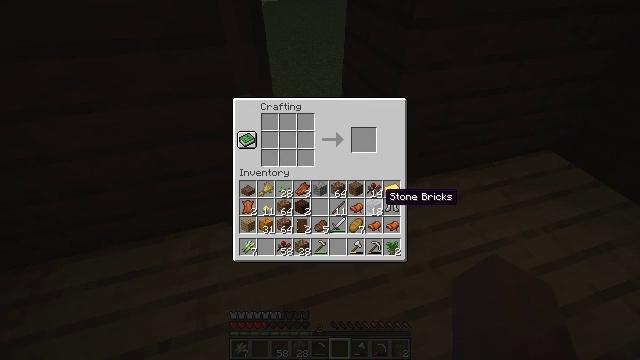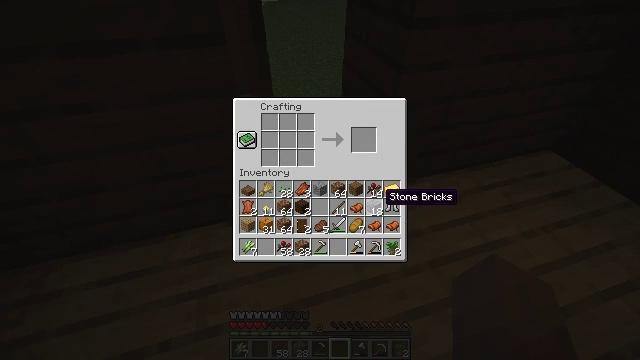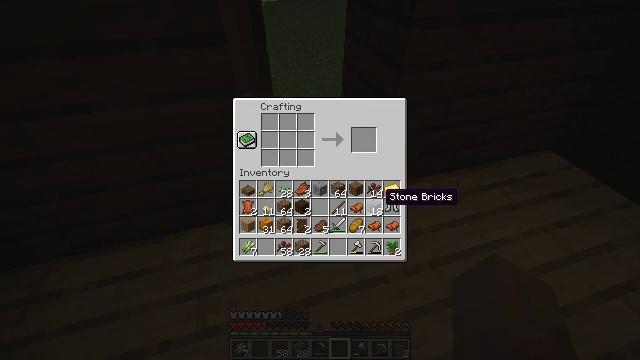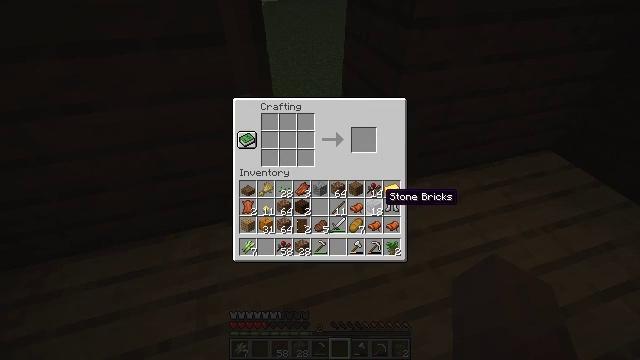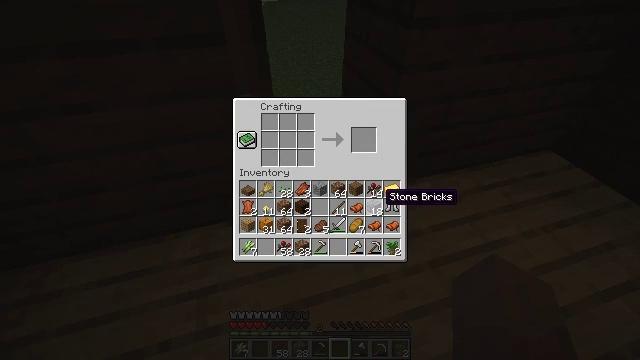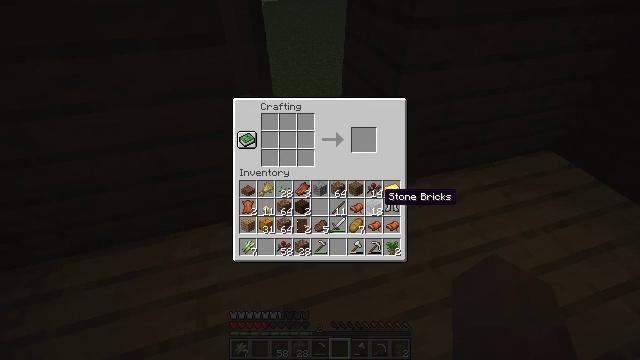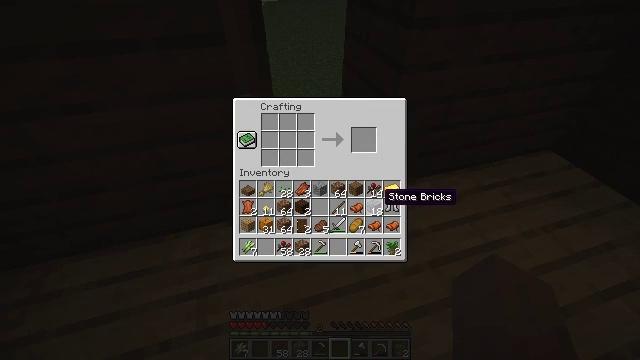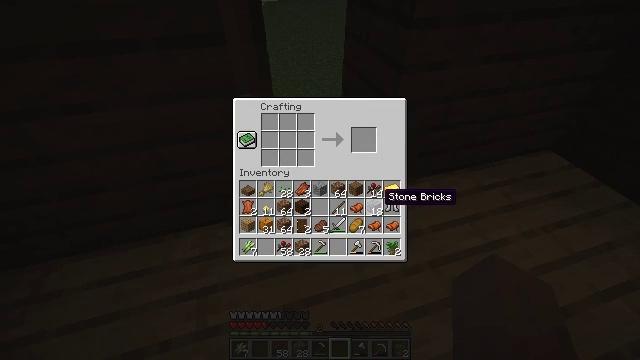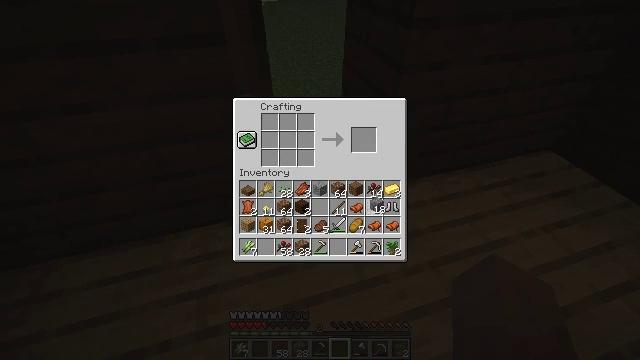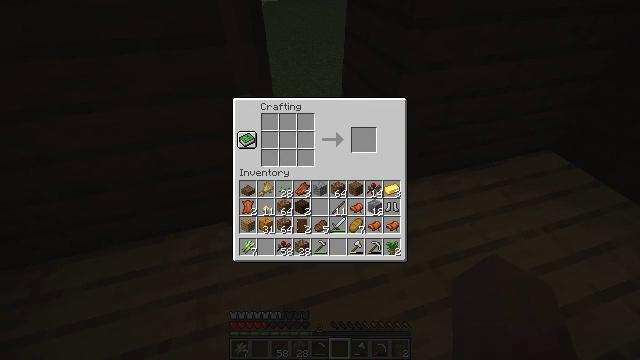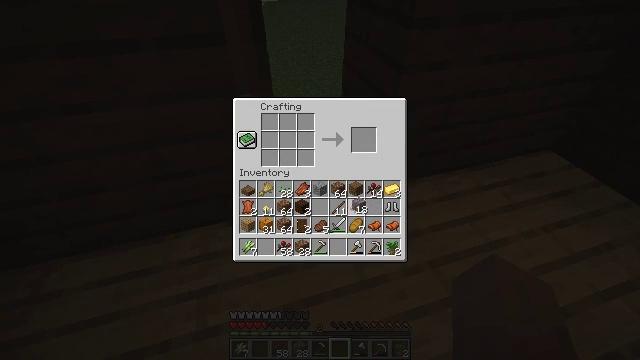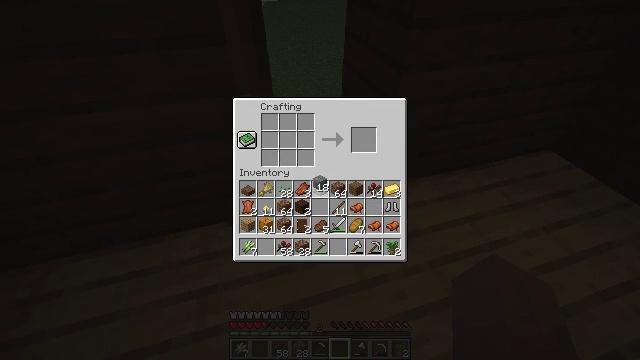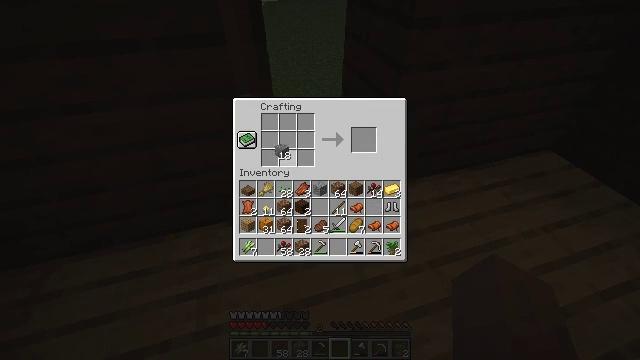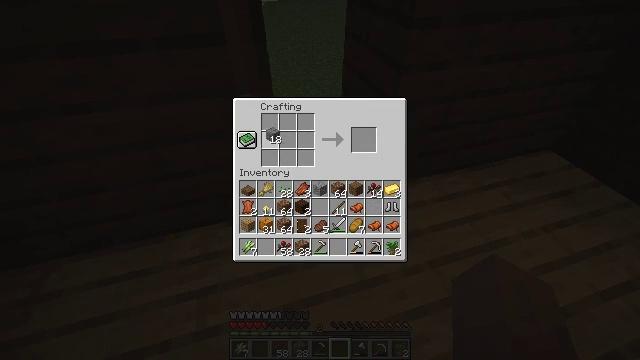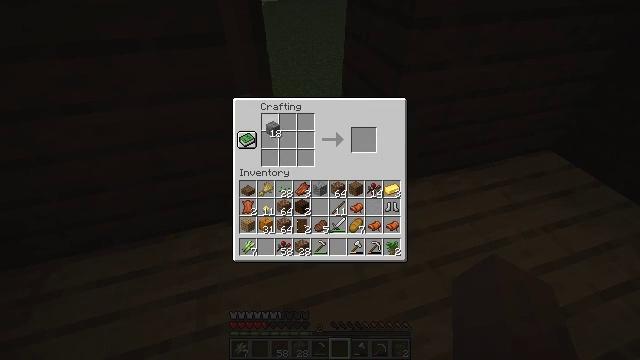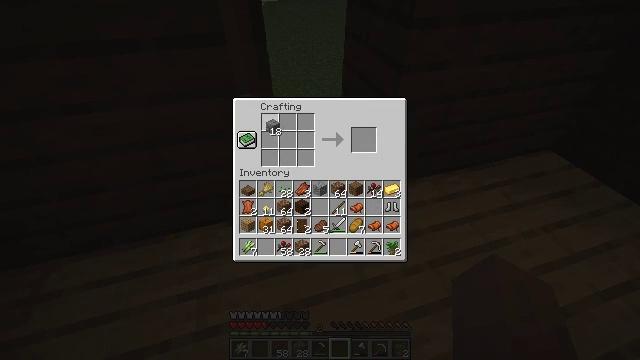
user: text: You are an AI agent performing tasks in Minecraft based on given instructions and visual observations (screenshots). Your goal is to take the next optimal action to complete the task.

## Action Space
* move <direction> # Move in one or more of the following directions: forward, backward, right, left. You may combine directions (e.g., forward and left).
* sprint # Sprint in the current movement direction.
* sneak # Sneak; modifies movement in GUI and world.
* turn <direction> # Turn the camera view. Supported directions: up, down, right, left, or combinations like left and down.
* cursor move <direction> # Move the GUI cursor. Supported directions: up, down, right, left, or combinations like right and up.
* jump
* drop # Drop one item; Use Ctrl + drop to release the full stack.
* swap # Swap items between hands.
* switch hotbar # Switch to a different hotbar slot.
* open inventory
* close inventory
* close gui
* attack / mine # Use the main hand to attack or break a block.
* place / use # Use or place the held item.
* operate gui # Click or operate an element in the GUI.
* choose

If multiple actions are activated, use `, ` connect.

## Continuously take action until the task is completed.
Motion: motion action
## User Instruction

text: Use the crafting table to craft stone brick stairs.
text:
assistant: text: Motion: no_op
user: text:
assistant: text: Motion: no_op
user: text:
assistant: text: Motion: no_op
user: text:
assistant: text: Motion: no_op
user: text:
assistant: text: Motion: no_op
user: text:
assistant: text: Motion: no_op
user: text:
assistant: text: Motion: no_op
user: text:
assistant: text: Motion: operate gui
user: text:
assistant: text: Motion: operate gui
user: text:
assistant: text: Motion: cursor move left
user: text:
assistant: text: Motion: cursor move left and up
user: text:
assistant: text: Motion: cursor move left and up
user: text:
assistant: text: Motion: cursor move left and up
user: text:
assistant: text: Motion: no_op
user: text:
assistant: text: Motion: no_op
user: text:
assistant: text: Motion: no_op
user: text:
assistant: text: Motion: no_op
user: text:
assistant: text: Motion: no_op
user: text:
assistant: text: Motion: no_op
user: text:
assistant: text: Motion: no_op
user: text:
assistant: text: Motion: no_op
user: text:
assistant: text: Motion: no_op
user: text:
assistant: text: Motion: operate gui
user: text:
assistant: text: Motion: operate gui
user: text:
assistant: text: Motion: cursor move down, operate gui
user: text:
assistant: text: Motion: cursor move down, operate gui
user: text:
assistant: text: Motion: cursor move down, operate gui
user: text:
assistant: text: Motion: operate gui
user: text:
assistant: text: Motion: operate gui
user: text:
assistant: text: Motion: operate gui